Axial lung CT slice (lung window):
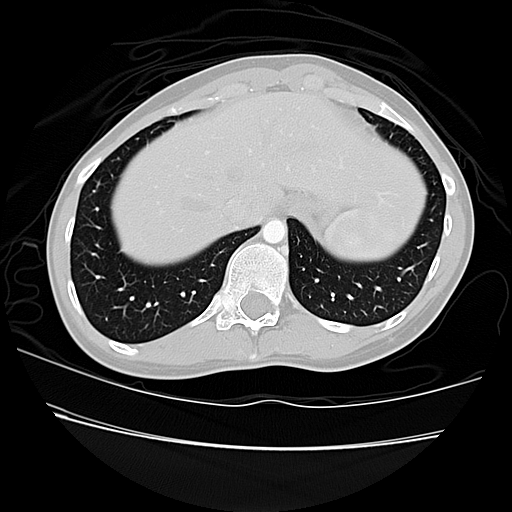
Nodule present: no